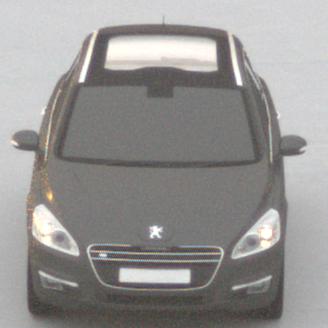
Make: Peugeot
Model: 508 SW 120 VTi
Detailed model: 508 (I) SW
Model produced from: 2011/03
Model produced until: 2014/05
Doors: 5
Color: gray
Road condition: dry road
Daytime: sunrise or sunset
Contrast: low contrast